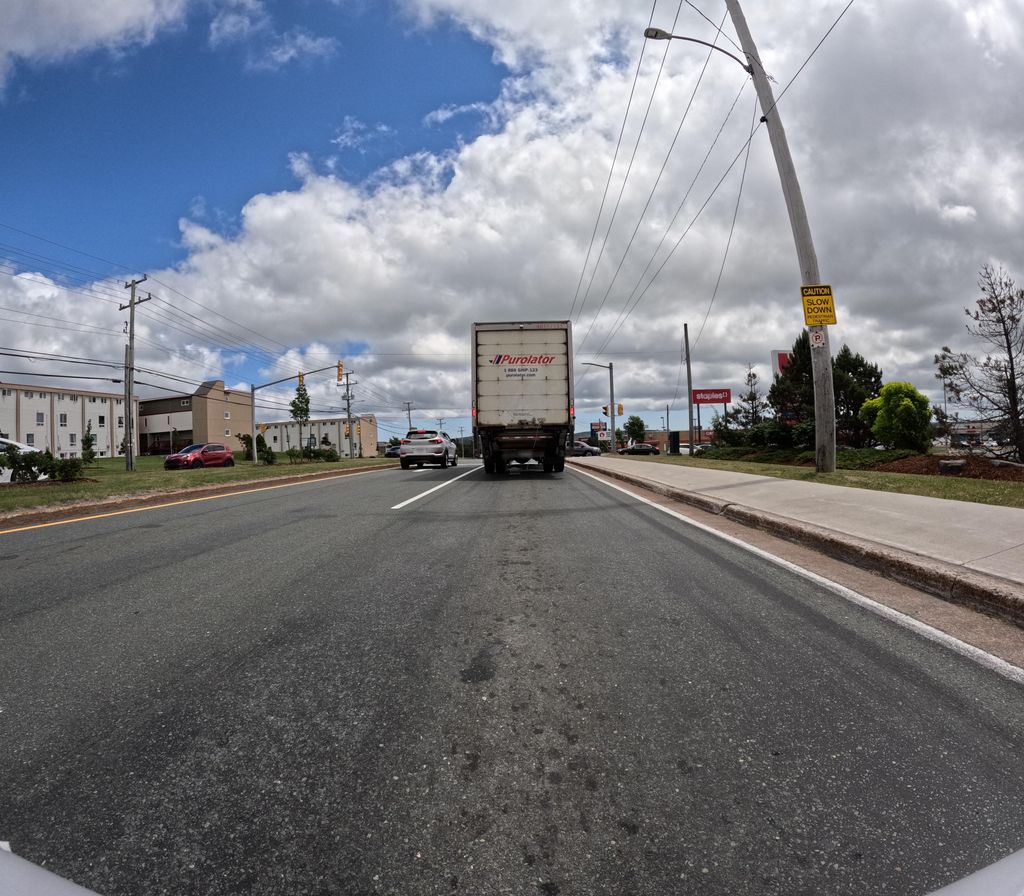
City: st_johns